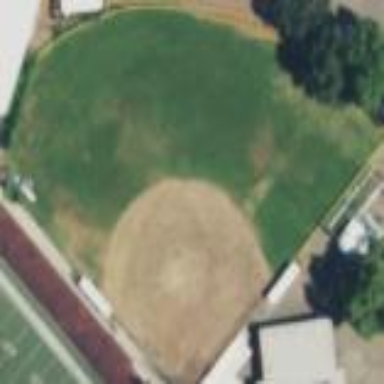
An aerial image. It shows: Baseball pitch for leisure and sports activities.